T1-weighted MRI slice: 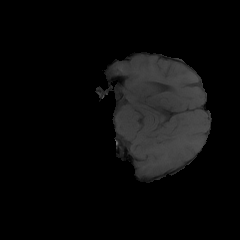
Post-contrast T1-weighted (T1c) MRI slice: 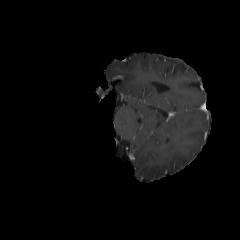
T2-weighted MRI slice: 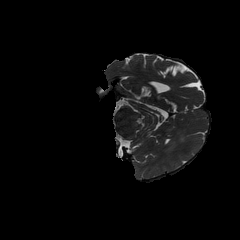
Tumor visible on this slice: yes